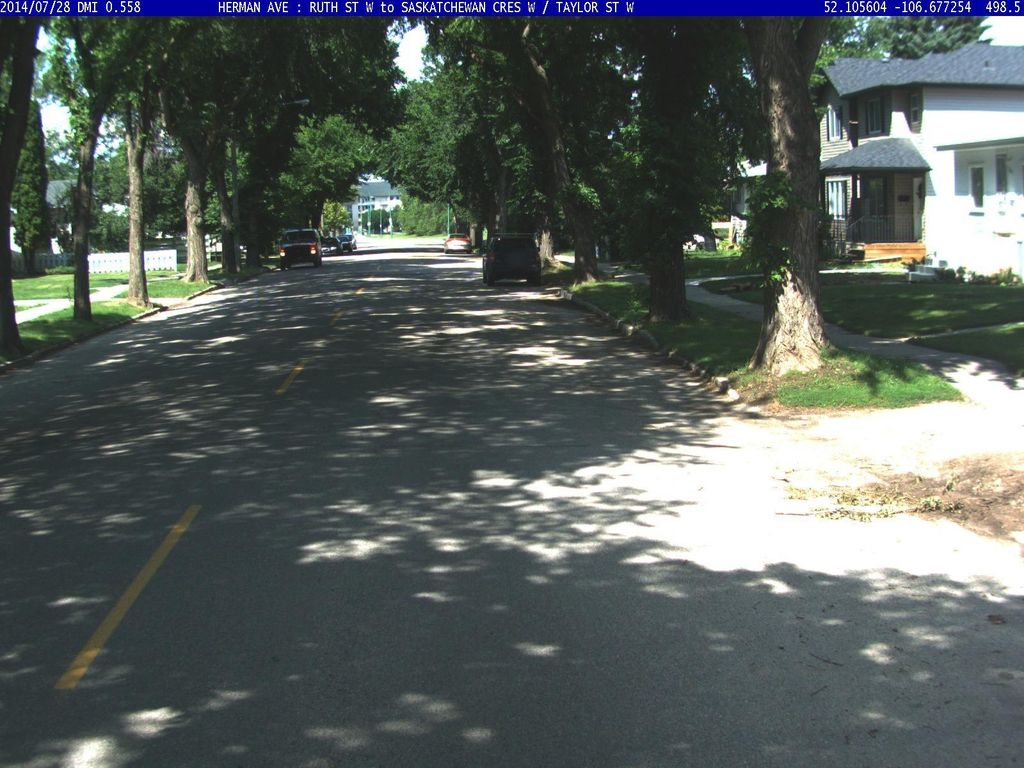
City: saskatoon